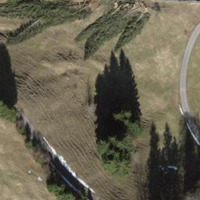
EUNIS habitat code: 24
Species observed at this site:
Euphorbia cyparissias